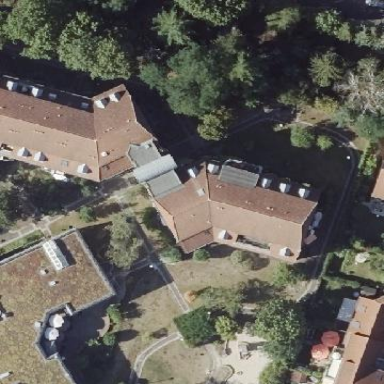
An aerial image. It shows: Residential building with gambrel roof.